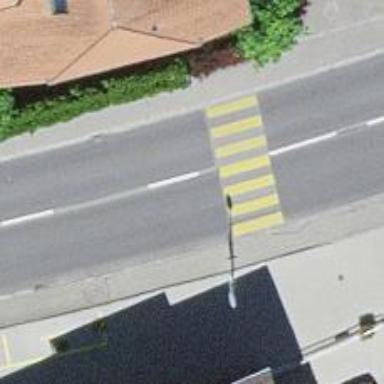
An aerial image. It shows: Uncontrolled road crossing with markings.